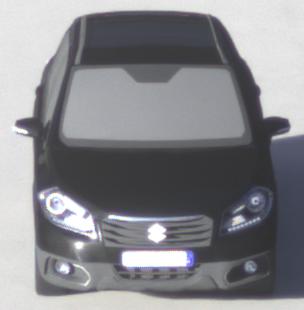
Make: Suzuki
Model: SX4 S-Cross 1.6
Detailed model: SX4 (II) S-Cross
Model produced from: 2013/10
Model produced until: 2015/08
Doors: 5
Color: black
Road condition: dry road
Daytime: sunrise or sunset
Contrast: medium contrast